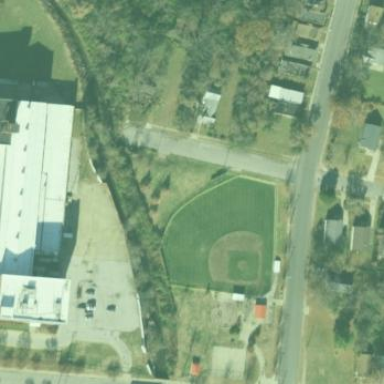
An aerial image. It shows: Baseball pitch for leisure and sports activities.